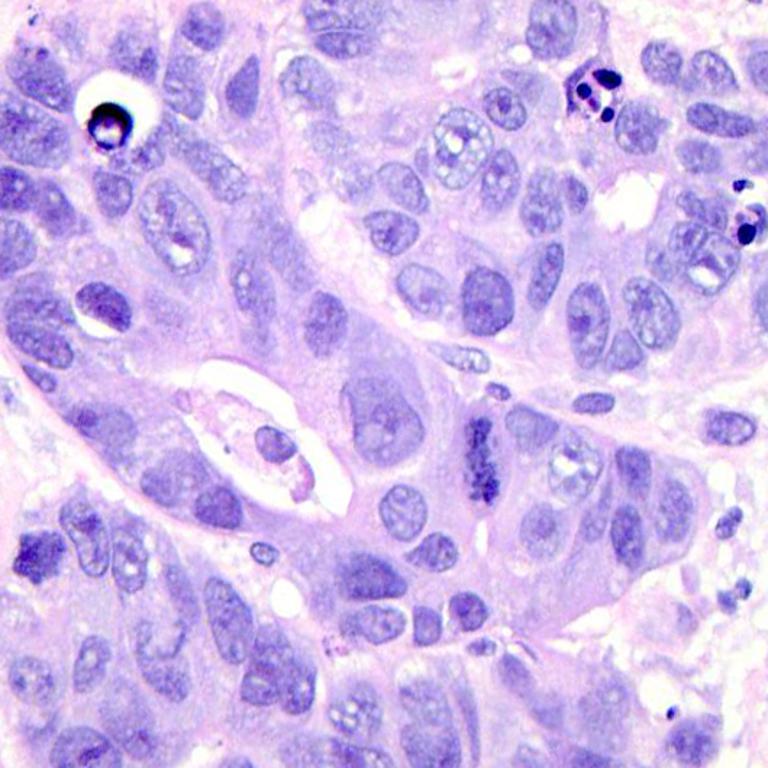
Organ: colon
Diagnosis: adenocarcinomas